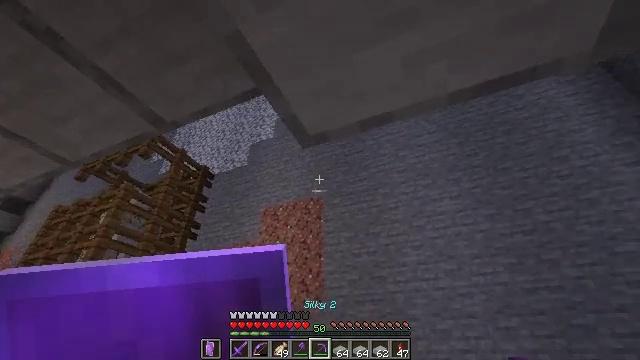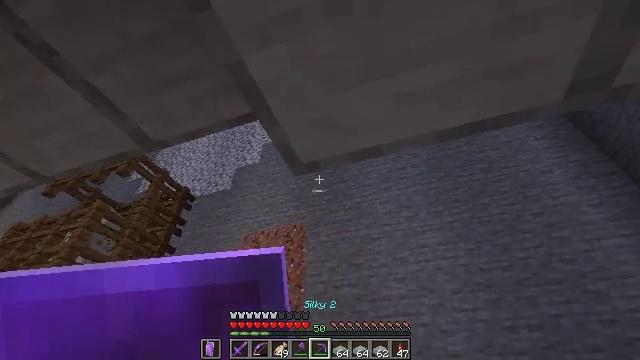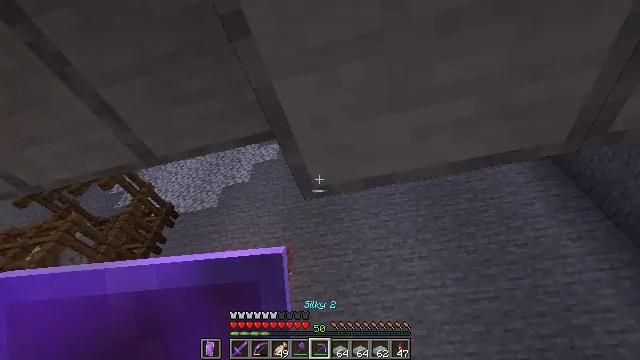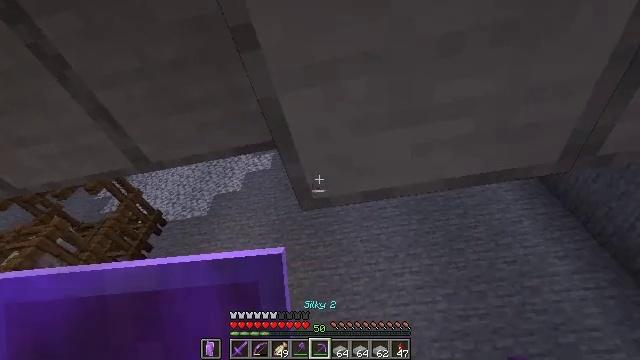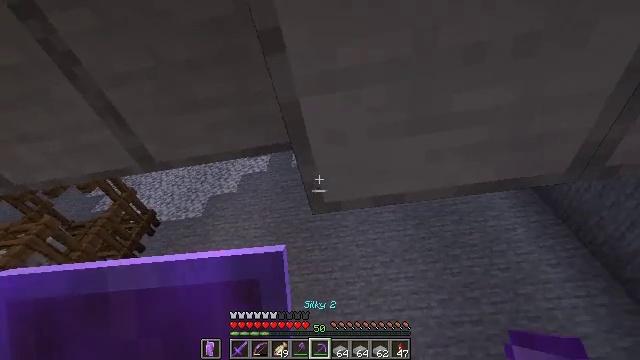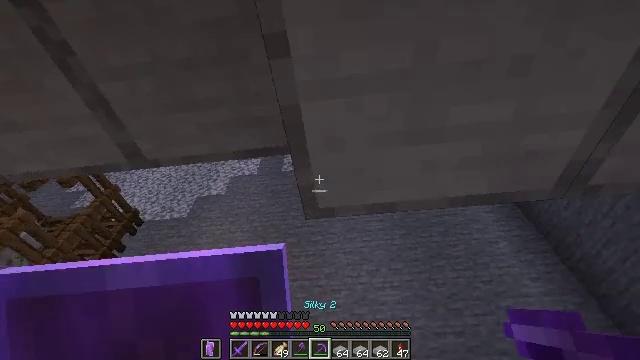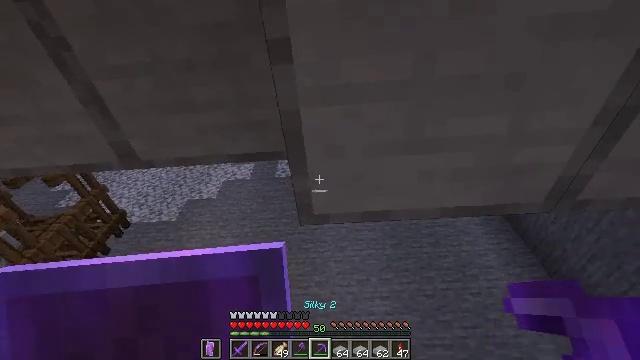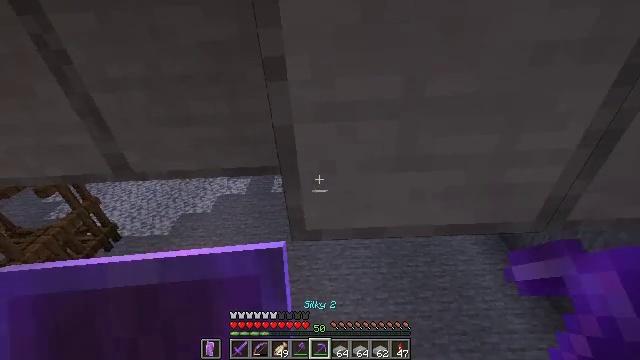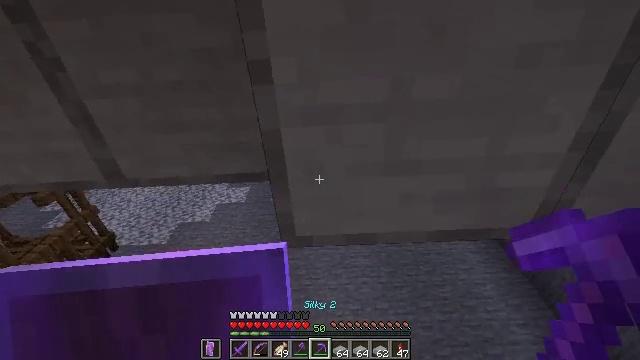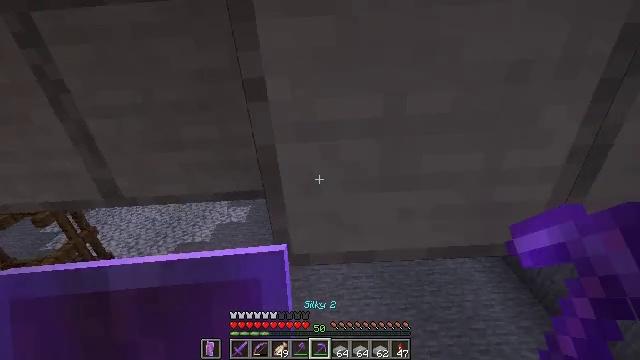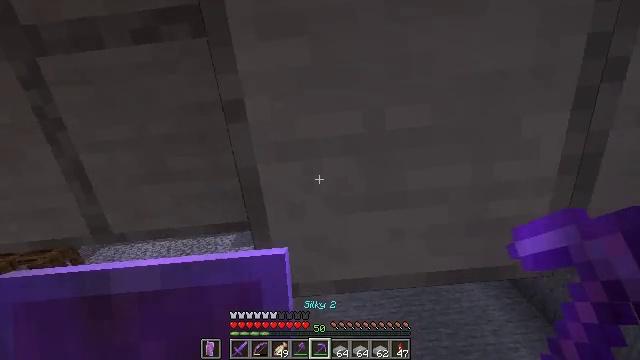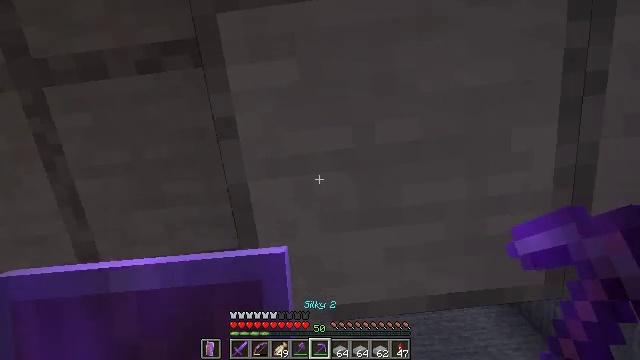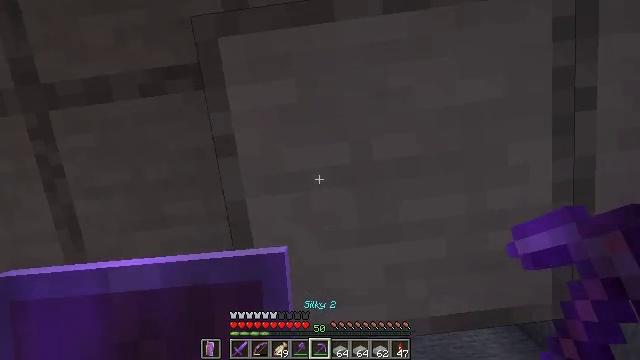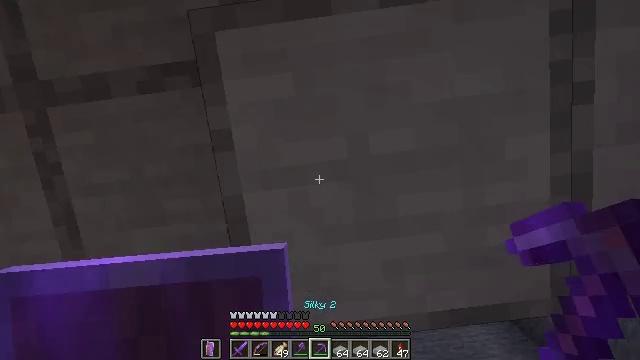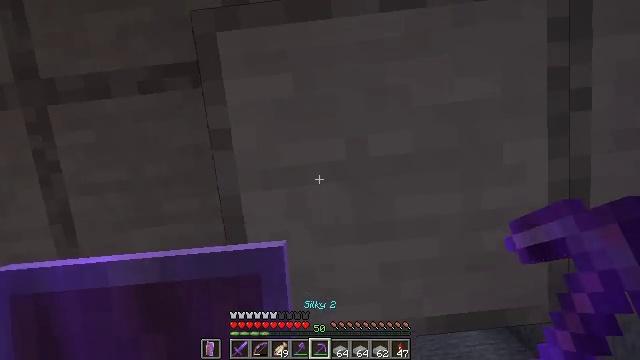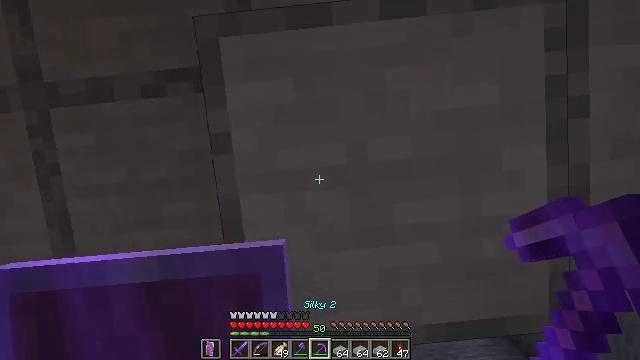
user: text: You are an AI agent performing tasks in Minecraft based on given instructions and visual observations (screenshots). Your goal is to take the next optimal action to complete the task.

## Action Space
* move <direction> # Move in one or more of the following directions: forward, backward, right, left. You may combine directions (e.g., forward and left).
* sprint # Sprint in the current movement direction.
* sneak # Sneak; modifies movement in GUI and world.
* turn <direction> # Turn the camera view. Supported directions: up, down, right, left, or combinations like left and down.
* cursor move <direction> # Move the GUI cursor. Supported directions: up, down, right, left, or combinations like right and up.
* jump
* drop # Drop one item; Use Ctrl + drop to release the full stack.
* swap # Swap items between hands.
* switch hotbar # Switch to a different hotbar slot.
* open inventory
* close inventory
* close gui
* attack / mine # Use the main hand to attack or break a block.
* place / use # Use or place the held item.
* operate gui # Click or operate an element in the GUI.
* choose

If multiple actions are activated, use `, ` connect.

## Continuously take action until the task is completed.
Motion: motion action
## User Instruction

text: Collect smooth stone slab pieces.
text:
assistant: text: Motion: move left, sneak, turn right and up
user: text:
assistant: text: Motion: move left, sneak, turn right and up
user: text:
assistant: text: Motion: move left, sneak, turn right and up
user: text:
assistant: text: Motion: sneak, turn right
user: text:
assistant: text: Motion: sneak, turn right and up
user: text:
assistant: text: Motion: sneak, turn right and up
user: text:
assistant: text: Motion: move right, sneak, turn right and up
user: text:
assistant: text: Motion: move forward and move right, sneak, turn up
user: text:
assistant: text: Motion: move forward and move right, sneak, turn up
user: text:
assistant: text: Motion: move forward, sneak, turn left and up
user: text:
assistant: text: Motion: sneak, turn up
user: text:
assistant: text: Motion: sneak, turn up
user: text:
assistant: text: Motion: sneak
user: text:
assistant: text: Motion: sneak, turn right and up
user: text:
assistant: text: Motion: sneak, turn up
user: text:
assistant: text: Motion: sneak
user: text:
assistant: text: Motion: sneak
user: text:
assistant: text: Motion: sneak, turn right
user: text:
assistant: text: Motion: sneak
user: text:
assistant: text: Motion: sneak, attack / mine
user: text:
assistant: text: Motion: sneak, attack / mine
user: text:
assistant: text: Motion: sneak, attack / mine
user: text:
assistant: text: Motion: move forward, sneak, attack / mine
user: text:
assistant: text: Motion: move forward, sneak
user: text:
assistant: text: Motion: move forward, sneak
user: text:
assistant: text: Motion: sneak
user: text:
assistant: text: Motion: sneak
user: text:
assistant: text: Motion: sneak
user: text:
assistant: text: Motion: sneak
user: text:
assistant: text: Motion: sneak